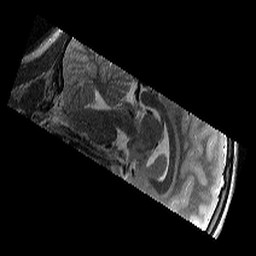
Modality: T2w
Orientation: sagittal
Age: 12
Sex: female
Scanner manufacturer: siemens
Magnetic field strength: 3 T
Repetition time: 9.23 s
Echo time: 0.067 s